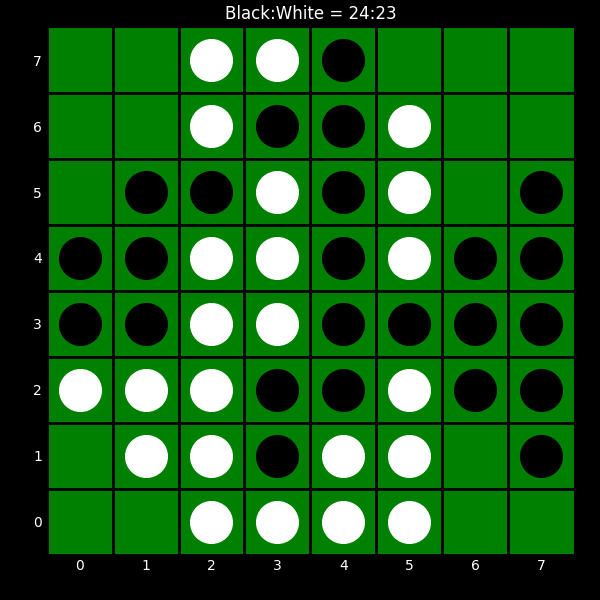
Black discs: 24
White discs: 23